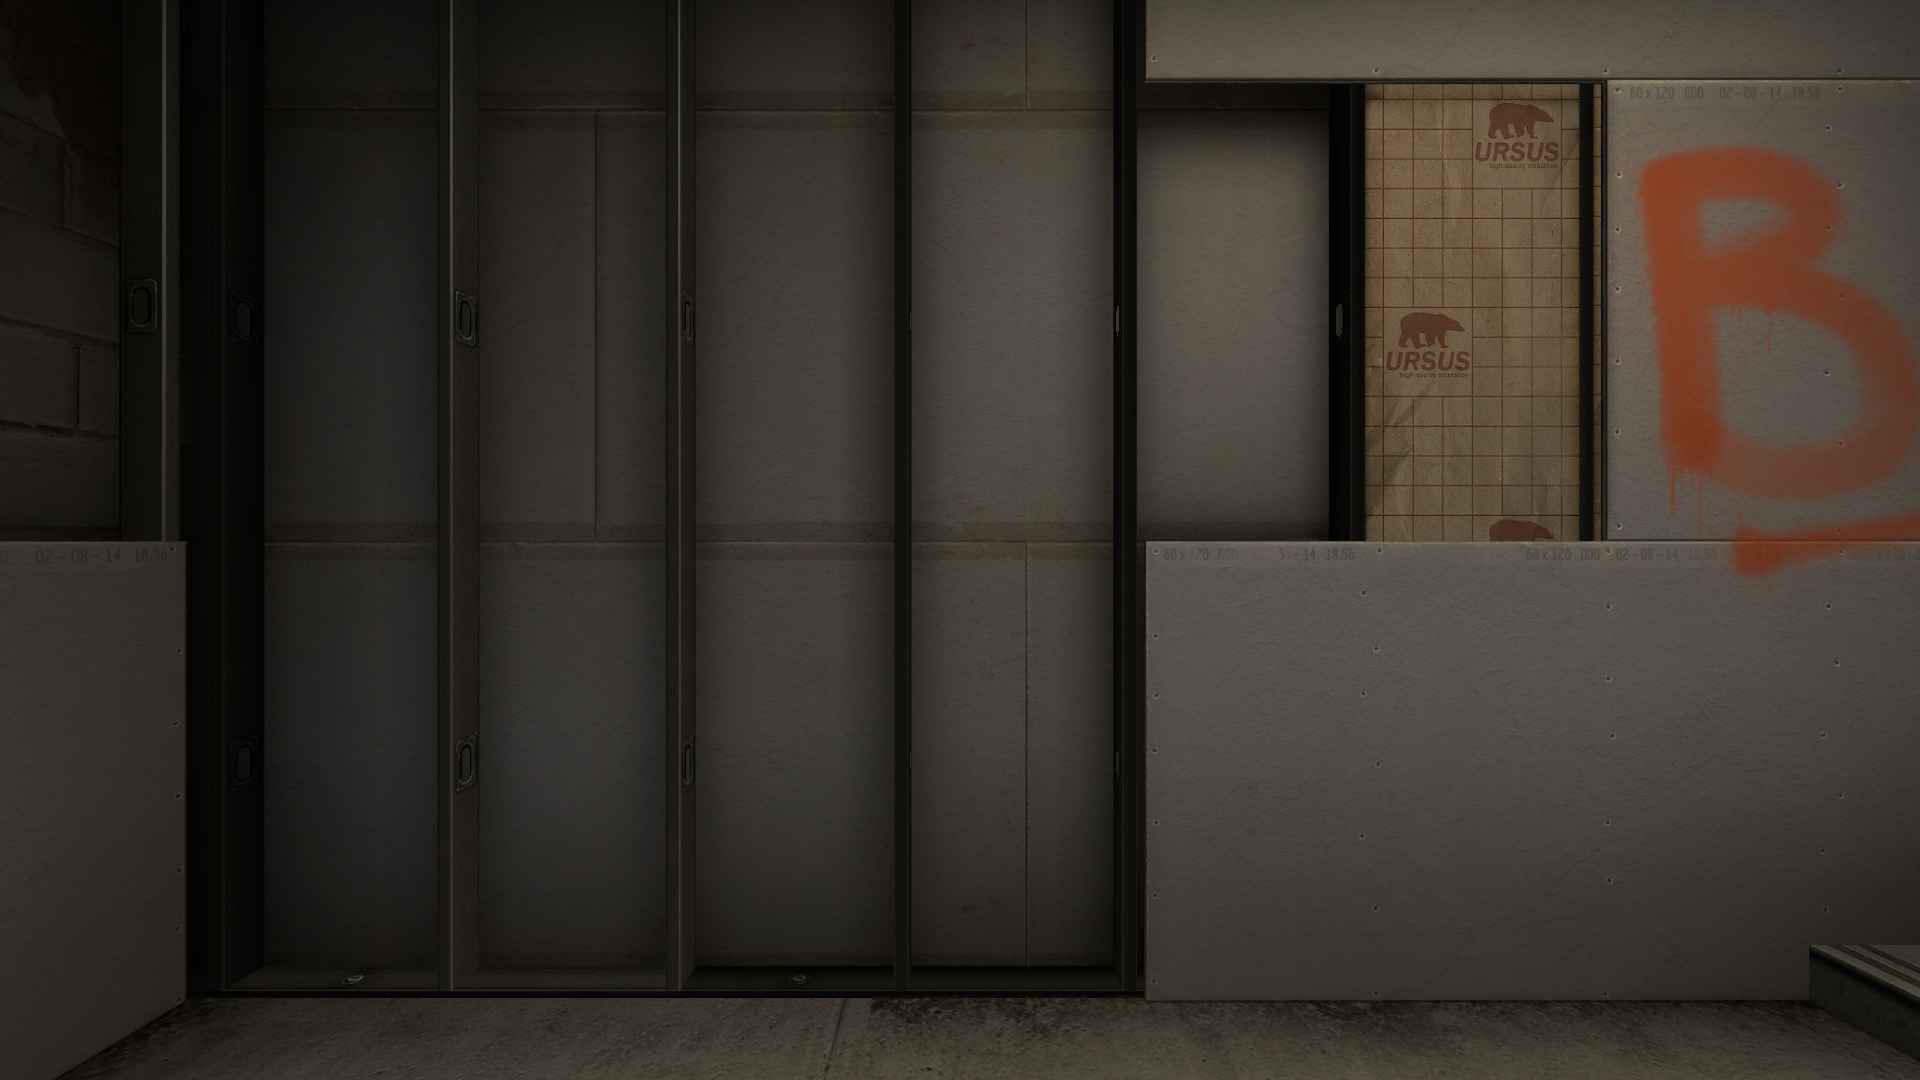
Map: de_vertigo